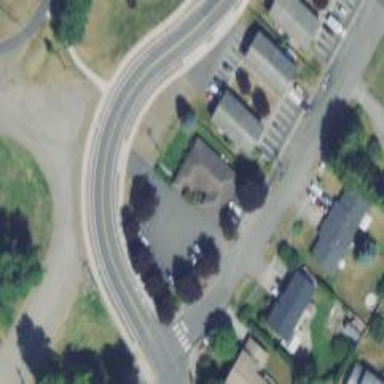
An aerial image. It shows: Veterinary facility.